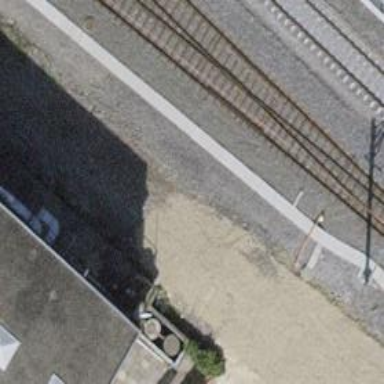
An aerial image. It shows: Abandoned railway spur with one track.